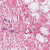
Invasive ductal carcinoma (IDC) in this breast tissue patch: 0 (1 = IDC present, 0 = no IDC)